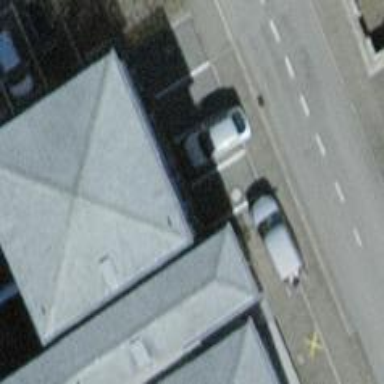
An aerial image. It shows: Street-side parking area.